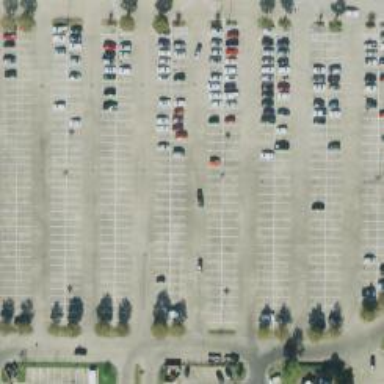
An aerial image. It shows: Parking space.